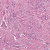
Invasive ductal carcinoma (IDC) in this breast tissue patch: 1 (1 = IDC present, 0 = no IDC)